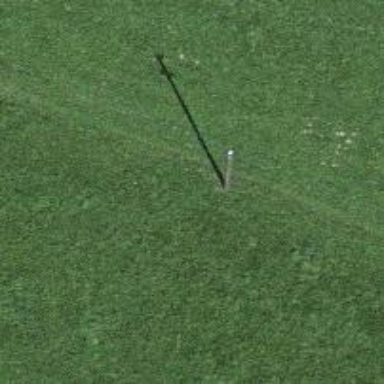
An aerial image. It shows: Power pole.